Question: I'm trying to make my 3D object have blurred edges using GLSL vertex & fragment shaders. I figured out I have to use Gaussian blur for this.
Currently it's just a TGA texture with semi-transparent fill using 'blendFunc blend' and 'rgbGen identity'. This texture is also not impacted by light ('surfaceparm nolightmap'). And, yes, it's Quake 3 BSP @ Irrlicht engine. :)
Here's an image of how I'm trying to make it look like ():
I've tried applying numerous shaders, but none of them work. Any ideas on where can I find something similar implemented? Or maybe there is another way to do this?
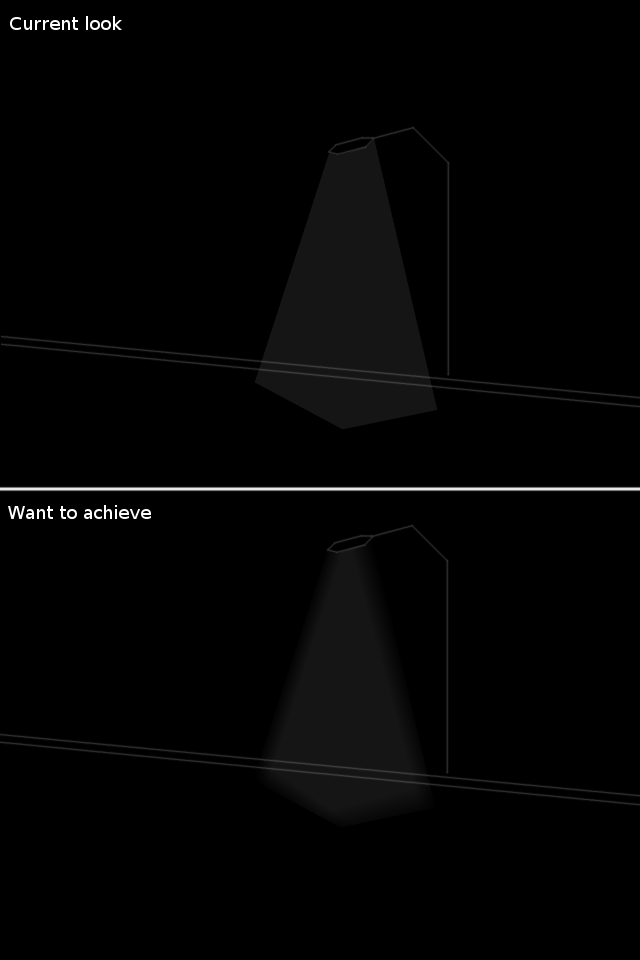
Answer: Some ideas that come to mind...
- I don't have any experience with the engine, but one way might be to compute the silhouette of the object and extrude it, applying a gradient to the extruded bit. You could leave interpolation linear, interpolated from each vertex, or maybe use a fragment shader to give it a more gaussian like falloff. The closest thing to extruding I've done is <URL>, although here I'm thinking of extruding the silhouette from the camera's point of view, not the light's.